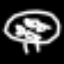
Label: mushroom